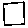
Label: square